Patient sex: F
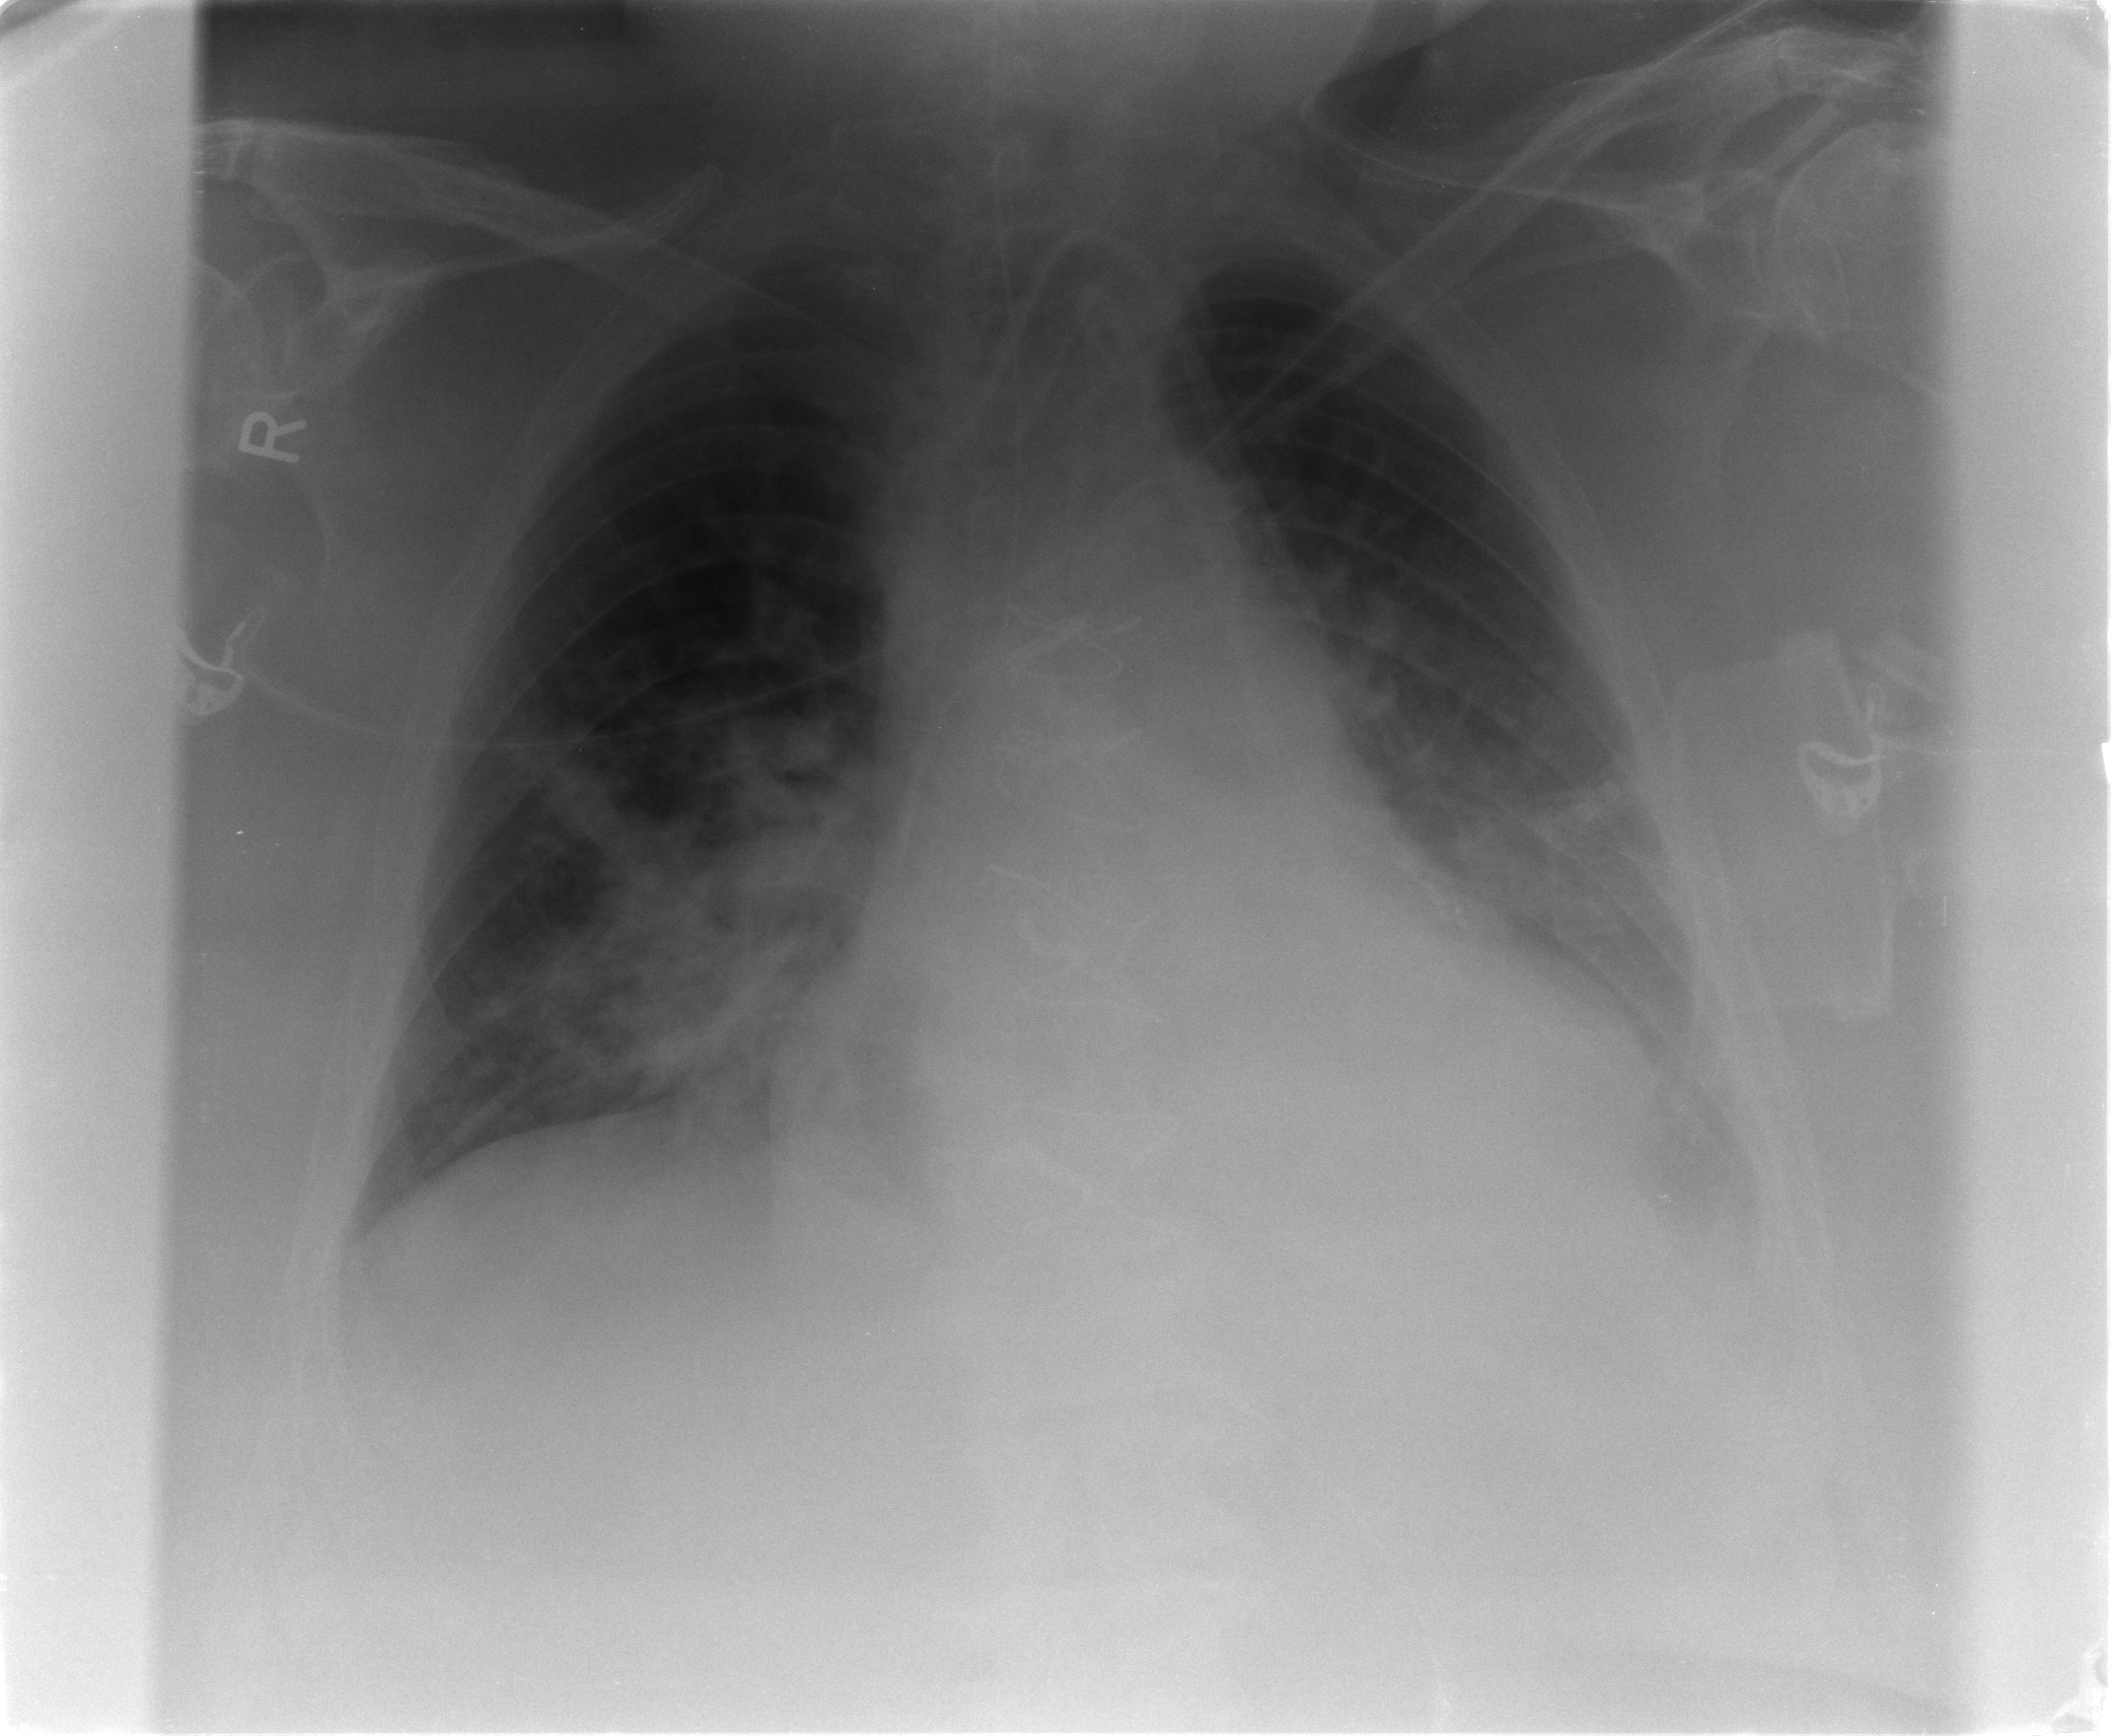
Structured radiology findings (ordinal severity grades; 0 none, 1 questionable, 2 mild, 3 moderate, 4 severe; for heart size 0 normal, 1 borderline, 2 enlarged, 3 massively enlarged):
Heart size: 2
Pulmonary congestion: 2
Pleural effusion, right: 2
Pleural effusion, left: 2
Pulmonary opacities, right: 2
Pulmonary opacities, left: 1
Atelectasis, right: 2
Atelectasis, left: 1